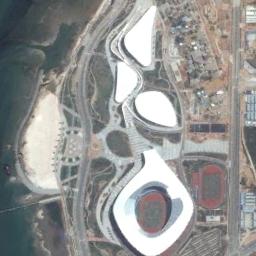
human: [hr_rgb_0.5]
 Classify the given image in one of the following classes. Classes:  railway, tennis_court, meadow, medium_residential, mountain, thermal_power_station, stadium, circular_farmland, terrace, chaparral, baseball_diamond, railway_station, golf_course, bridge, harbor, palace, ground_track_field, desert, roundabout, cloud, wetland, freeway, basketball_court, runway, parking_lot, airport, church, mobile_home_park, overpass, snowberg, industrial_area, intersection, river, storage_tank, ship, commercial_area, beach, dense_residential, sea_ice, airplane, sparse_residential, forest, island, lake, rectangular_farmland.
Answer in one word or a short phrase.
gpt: stadium